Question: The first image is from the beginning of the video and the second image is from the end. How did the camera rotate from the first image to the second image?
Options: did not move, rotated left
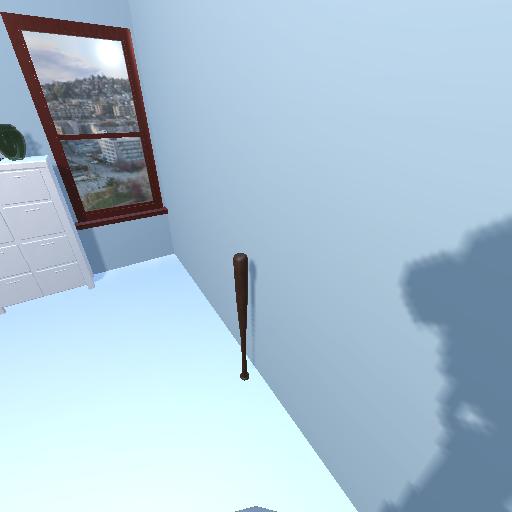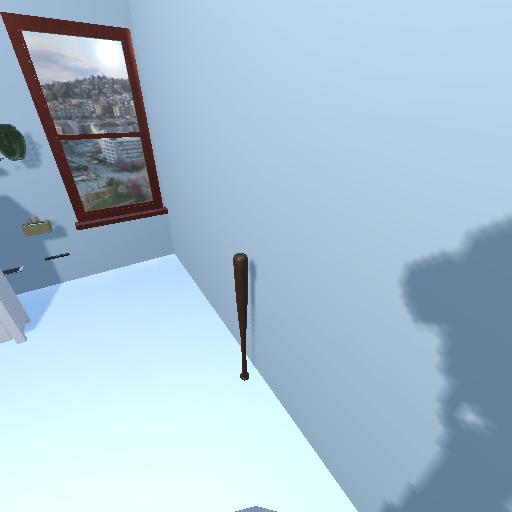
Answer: did not move